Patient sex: M
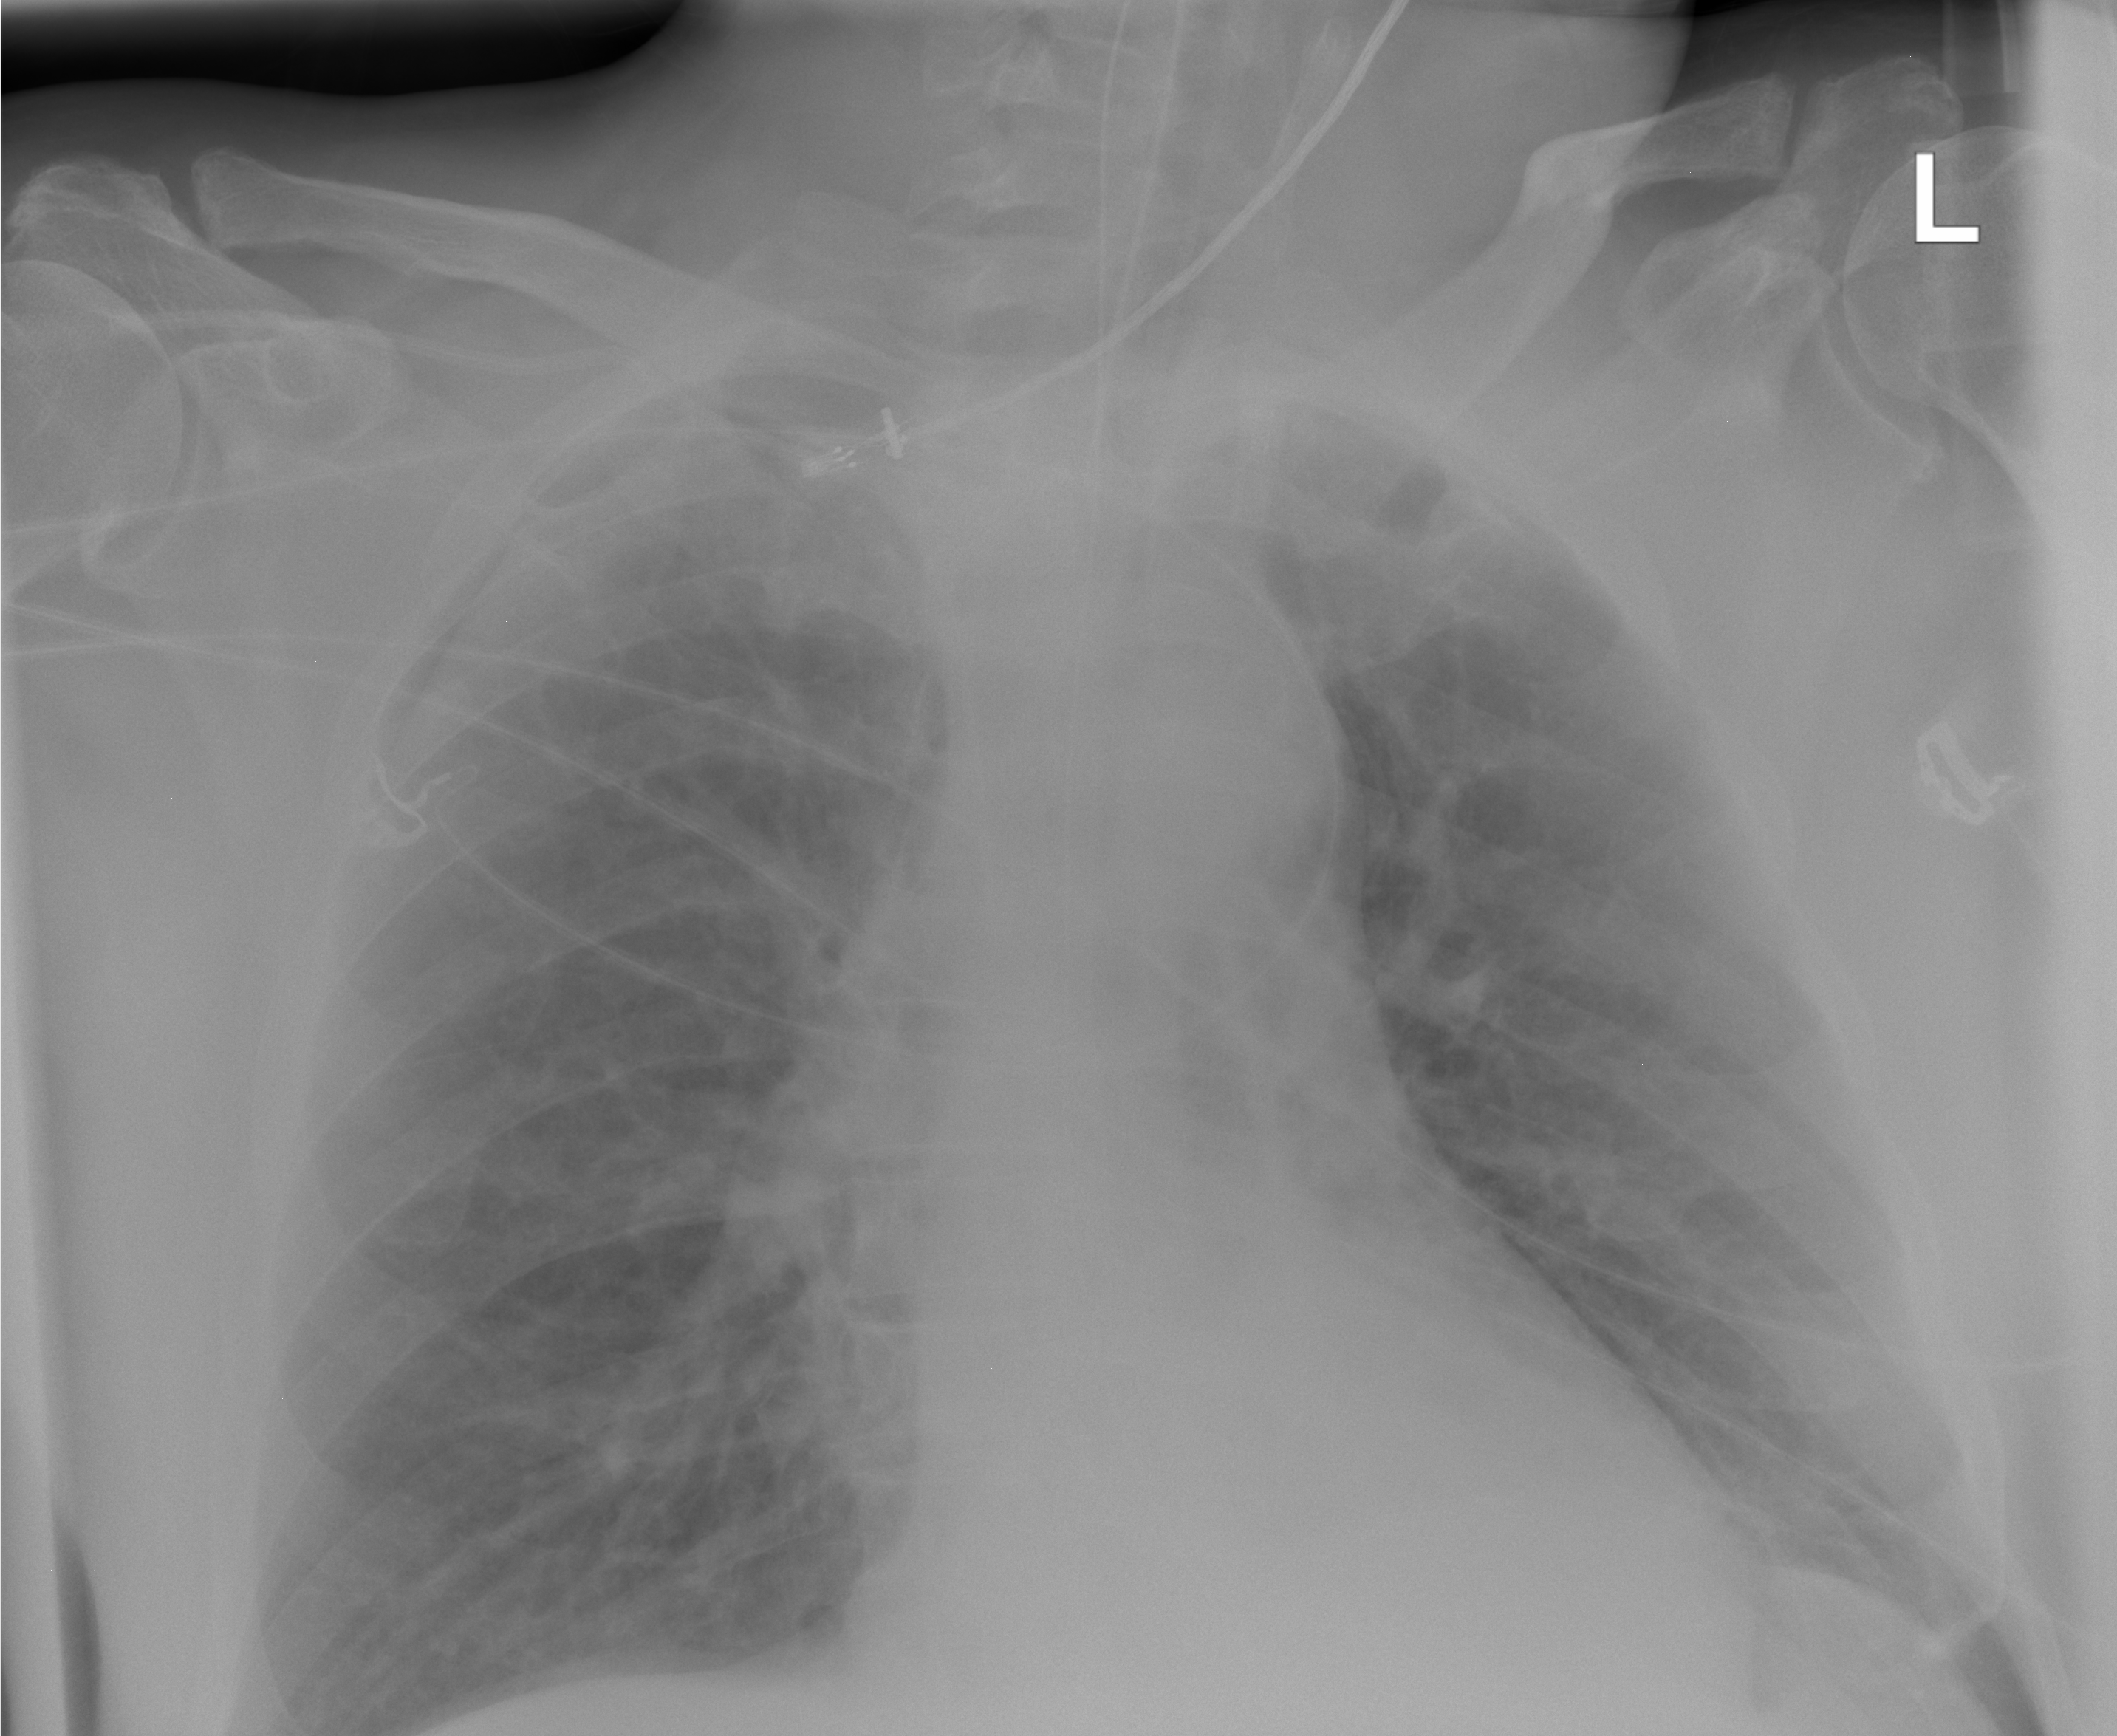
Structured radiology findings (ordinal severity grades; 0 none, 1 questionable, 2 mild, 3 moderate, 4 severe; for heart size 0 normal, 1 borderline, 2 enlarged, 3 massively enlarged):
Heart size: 0
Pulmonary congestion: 0
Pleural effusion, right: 0
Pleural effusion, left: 0
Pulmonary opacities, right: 2
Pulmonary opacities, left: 2
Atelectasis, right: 0
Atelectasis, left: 0